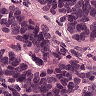
Metastatic tissue present: yes